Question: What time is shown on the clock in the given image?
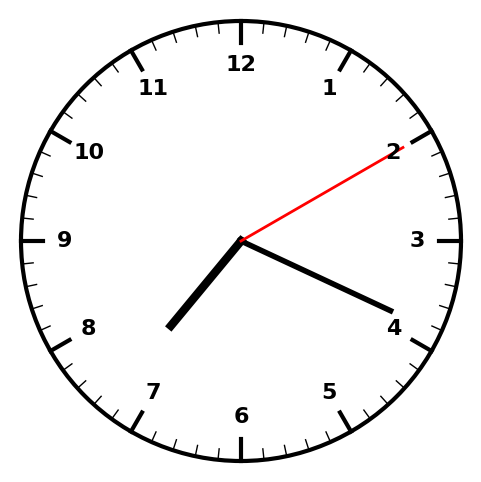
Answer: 07:19:10